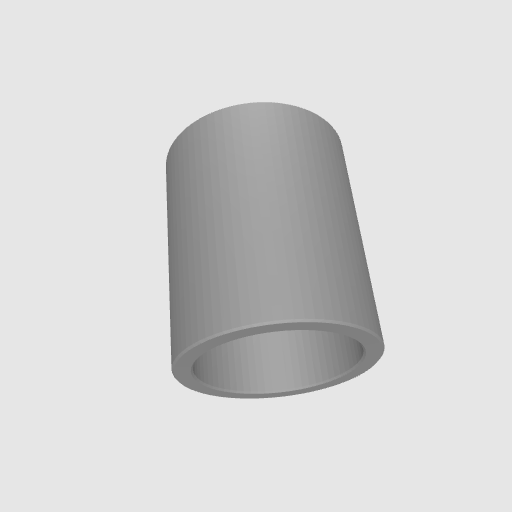
Part: Spacer8ID10OD12